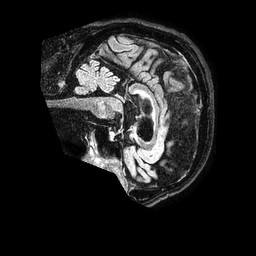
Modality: FLAIR
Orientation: sagittal
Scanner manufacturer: philips
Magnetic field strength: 1.5 T
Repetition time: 4.8 s
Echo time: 0.3 s